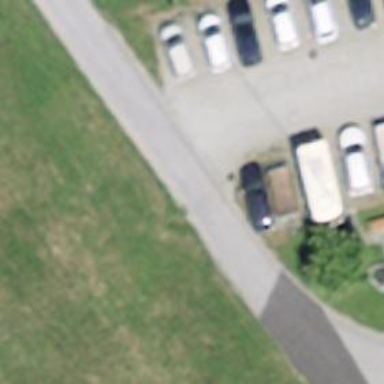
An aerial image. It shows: Service road with grass paver surface.